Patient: sex F, age 77
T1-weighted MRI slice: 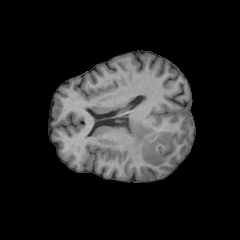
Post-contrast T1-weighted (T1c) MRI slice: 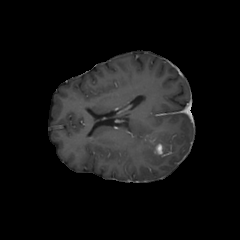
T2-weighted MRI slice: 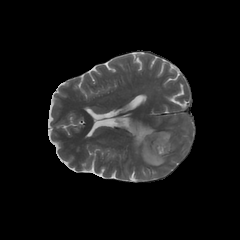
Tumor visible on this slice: yes
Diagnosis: Glioblastoma, IDH-wildtype
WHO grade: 4